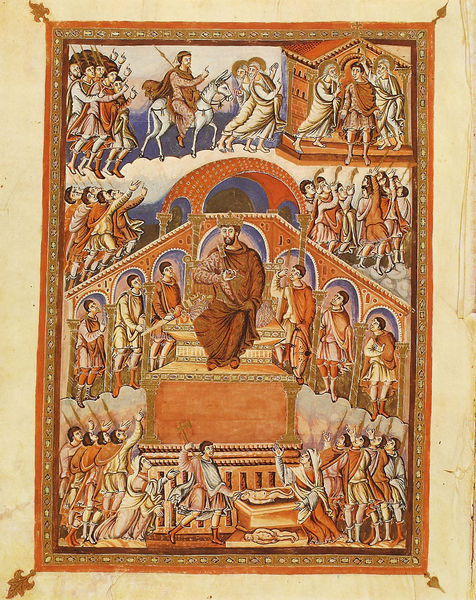
Titel: Bibel von  St. Paul (S. Paolo fuori la mura)
Standort: Herkunftsort: Reims (EU - F)
Institution: Rom, Bibliothek von San Paolo
Schlagwörter: blau, himmel, wolken, frauen, menschen, männer, säulen, weiss, rot, tier, architektur, diener, gold, kind, krone, esel, kinder, pferd, bogen, treppe, kaiser, king, könig, thron, throne, yellow, brown, paradies, schwerter, jesus, angels, clouds, mittelalter, segen, orange, opferung, frame, parade, horse, einzug, spies, manuscript, mourners, medieval